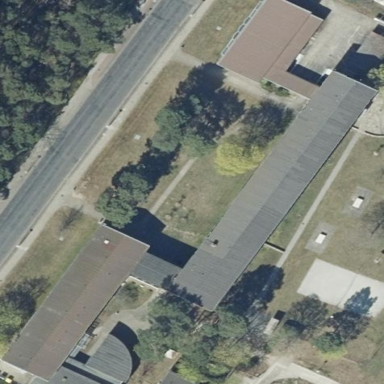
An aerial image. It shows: College building.